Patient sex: F
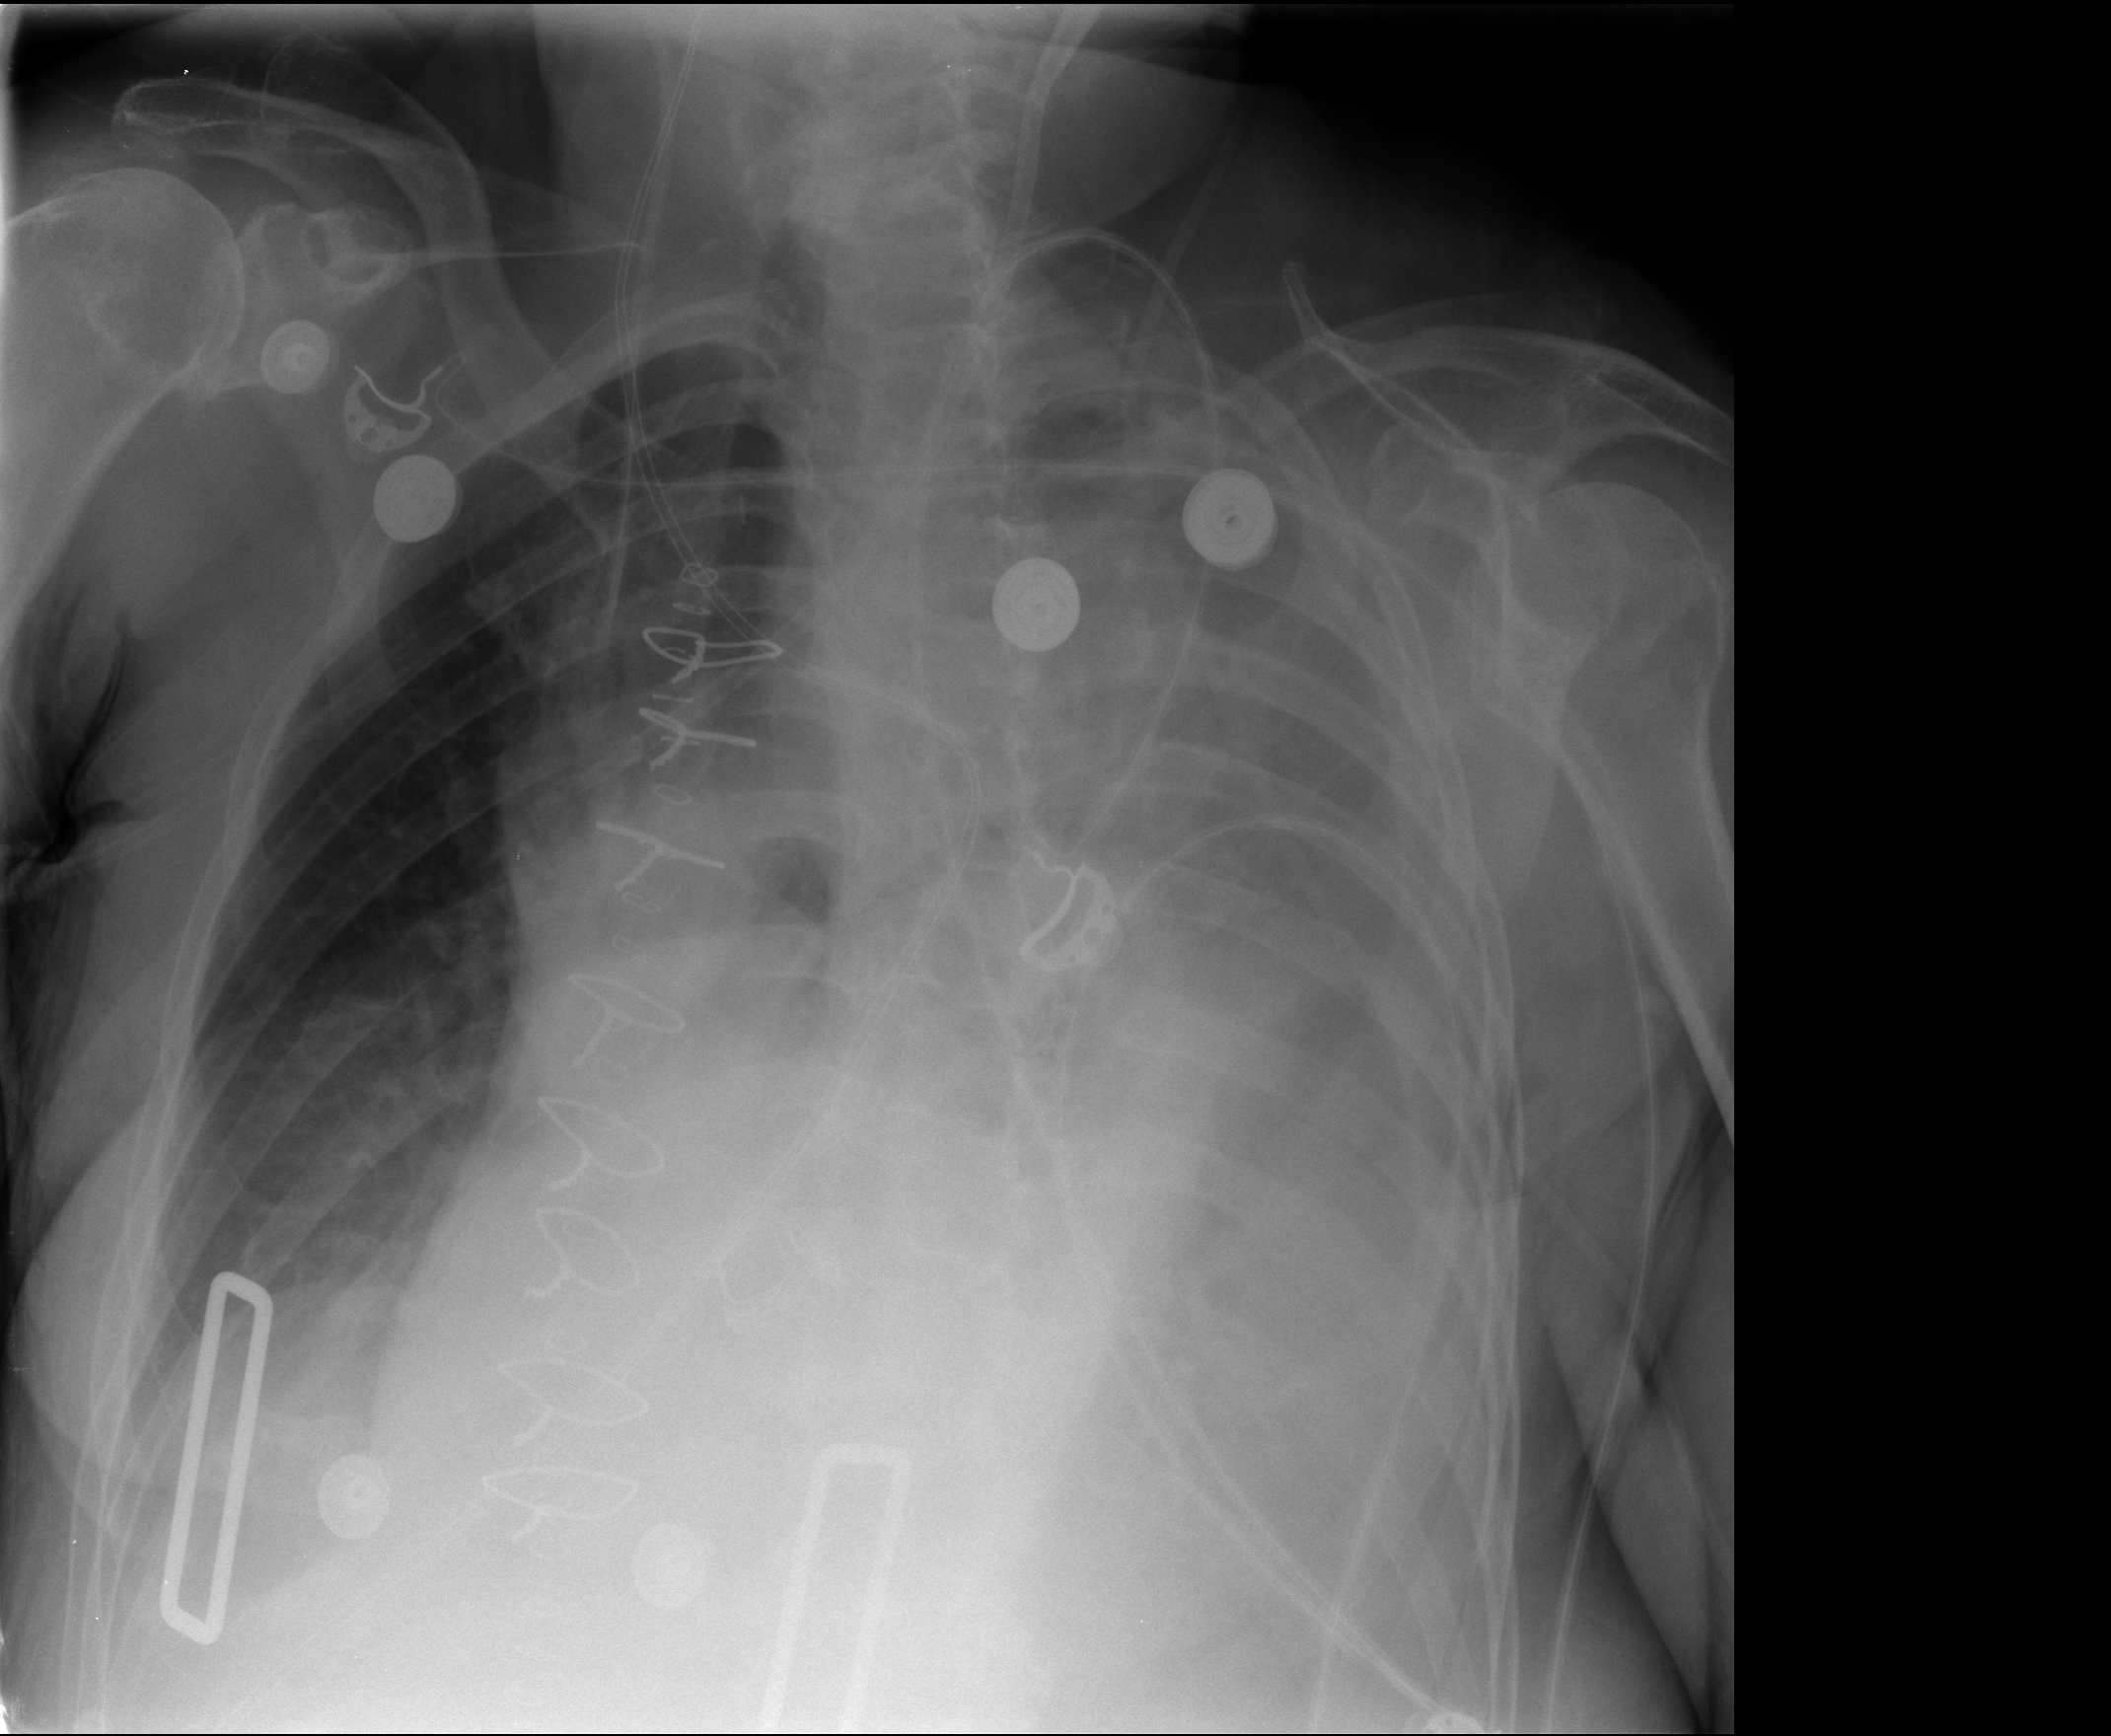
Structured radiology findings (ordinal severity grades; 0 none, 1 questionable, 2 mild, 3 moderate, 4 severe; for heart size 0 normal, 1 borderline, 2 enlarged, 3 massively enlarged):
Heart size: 2
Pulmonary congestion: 0
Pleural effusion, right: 1
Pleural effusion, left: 3
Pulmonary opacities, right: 0
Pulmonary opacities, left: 0
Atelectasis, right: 1
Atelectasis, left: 2